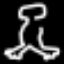
Label: frog